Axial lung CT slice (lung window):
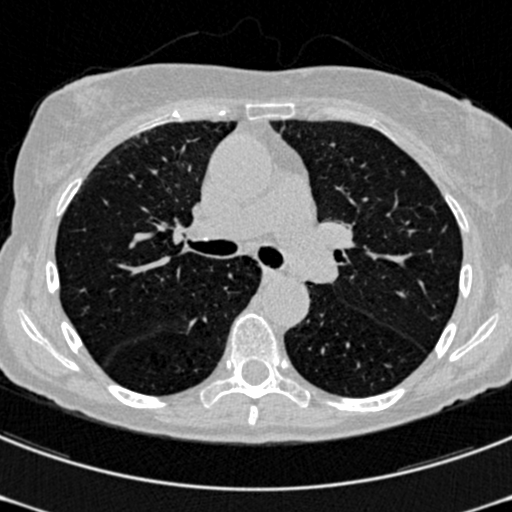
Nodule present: no